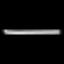
Label: line